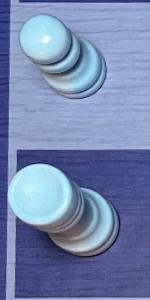
Label: Rook_White